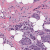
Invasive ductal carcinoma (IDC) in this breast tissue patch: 1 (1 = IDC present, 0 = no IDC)